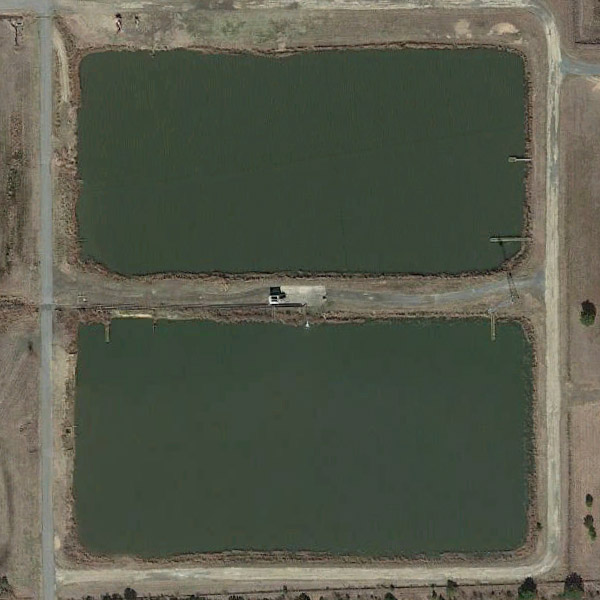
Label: Pond